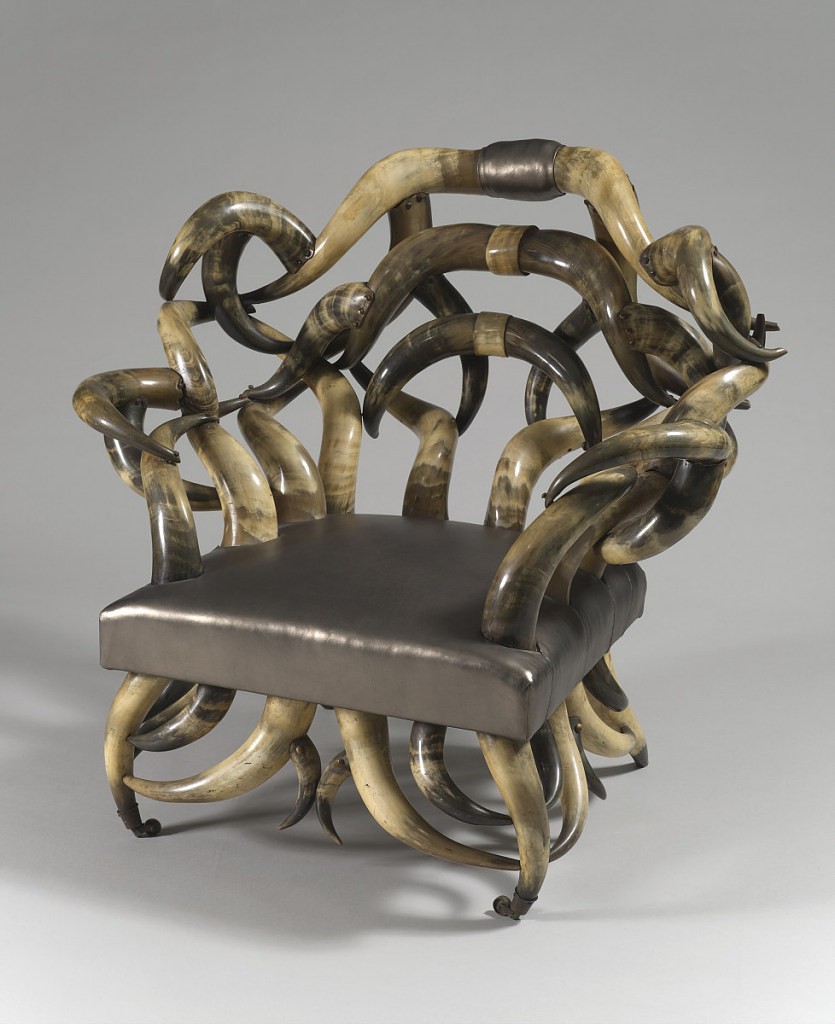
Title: Armchair
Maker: Wenzel Friedrich, Bohemian, 1827–1902
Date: ca. 1885
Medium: Assembled and pinned steer horn, cut and shaped horn sheets, wood, metal, brass, glass, leatherette upholstery (modern)
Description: Bow-shaped joined crest rail above similarly shaped shoulders, over a back support of twisting horns.  Similarly composed arm supports, centering a leather upholstered seat on four twisting cow-horn legs terminating in brass claw-and-glass ball feet.  The front feet enclose opposing twisting horn returns. Part of group with ottoman 1986-39-2.